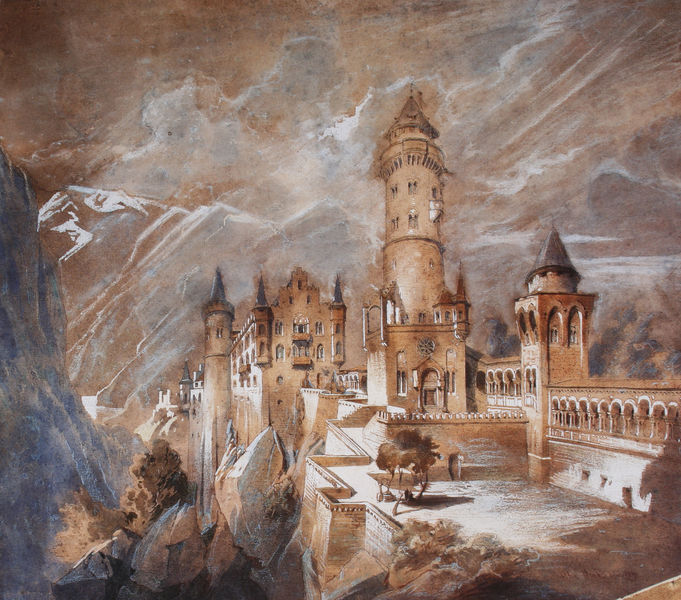
Titel: Vorprojekt zu Schloss Neuschwanstein
Künstler: Christian Jank
Schlagwörter: baum, berg, blau, felsen, gestein, gewitter, himmel, schatten, weiß, wolken, bäume, landschaft, menschen, ocker, stadt, braun, fenster, grau, kreide, licht, pastell, zeichnung, anlage, dach, gebäude, haus, schloss, schnee, weg, wolke, beige, architektur, spitze, stein, kalt, natur, wind, gotik, turm, balkon, bogen, perspektive, berge, bergig, fels, gebirge, giebel, mauer, monochrom, steil, hof, winter, platz, sepia, romantik, sturm, unwetter, wetter, wild, zinnen, balkone, galerie, regen, erker, tusche, burg, türmchen, türme, balustrade, alpen, ideal, festung, lithografie, arkaden, portal, rosette, mauern, dramatisch, rundbögen, ludwig, gebirgig, schroff, zinne, allgäu, rundgang, kolonaden, neogotisch, palas, burgmauer, neuschwanstein, burh, runbogen, idealansicht, weild, vorburg